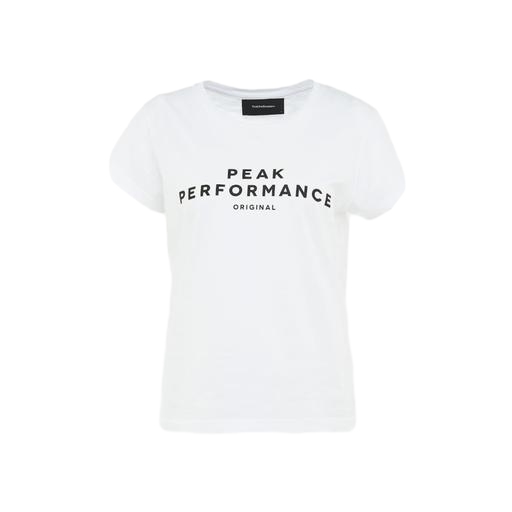
white t-shirt and black letters, white graphic t-shirt, white logo-print t-shirt, white background